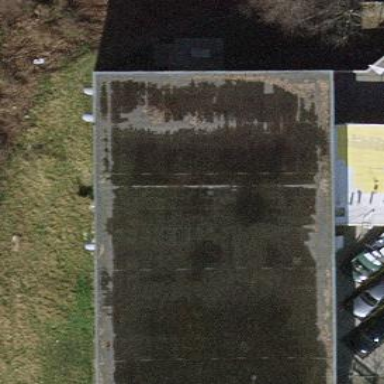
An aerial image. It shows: Industrial building with flat roof.